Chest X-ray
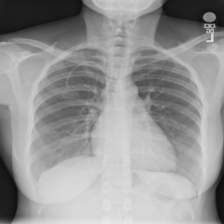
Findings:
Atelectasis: negative
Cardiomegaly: negative
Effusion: negative
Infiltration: negative
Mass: negative
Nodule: negative
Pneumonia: negative
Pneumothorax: negative
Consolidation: negative
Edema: negative
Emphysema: negative
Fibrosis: negative
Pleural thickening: negative
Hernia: negative